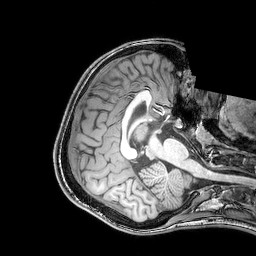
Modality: T1w
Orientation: axial
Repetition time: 0.00828 s
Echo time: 0.00388 s